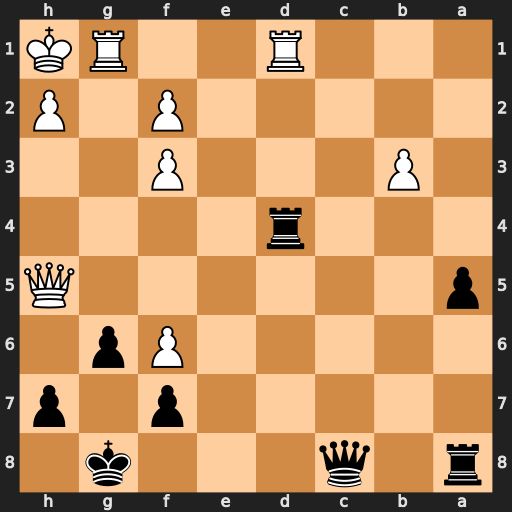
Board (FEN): r1q3k1/5p1p/5Pp1/p6Q/3r4/1P3P2/5P1P/3R2RK
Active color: b
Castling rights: -
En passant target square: -
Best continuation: Rxd1 Qh6 Rxg1+ Kxg1 Qf8